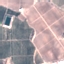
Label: PermanentCrop